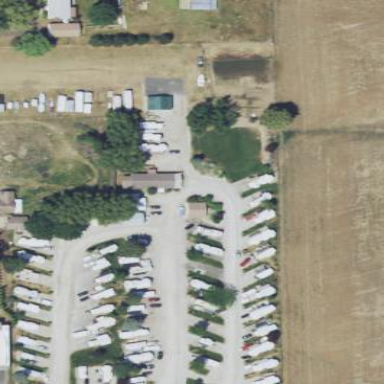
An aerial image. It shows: Caravan site for tourism.